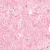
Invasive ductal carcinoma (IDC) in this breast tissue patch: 0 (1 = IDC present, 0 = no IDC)